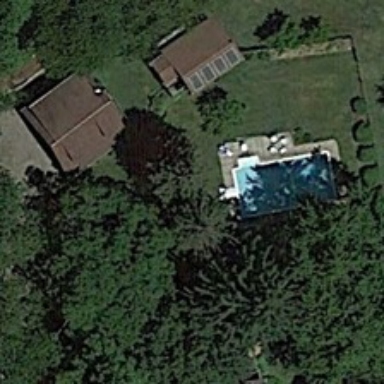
Two buildings with a swimming pool is surrounded by green trees and meadows .